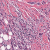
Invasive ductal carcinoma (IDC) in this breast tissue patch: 1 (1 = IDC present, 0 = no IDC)